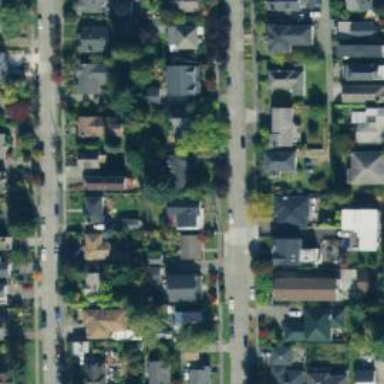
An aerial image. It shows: Residential road with separate sidewalk.